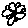
Label: flower